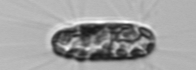
Label: Corethron_hystrix